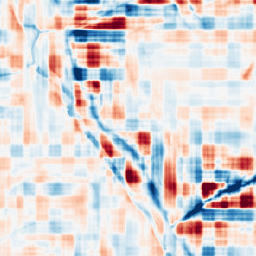
Category: wavelet
Decomposition family: wavelet_reverse_biorthogonal
Decomposition parameters: wavelet: rbio3.5
level: 5
Upsampling method: fft_zeropad
Upsampling parameters: scale: 2
Upsampling scale: 2